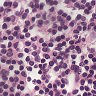
Metastatic tissue present: no